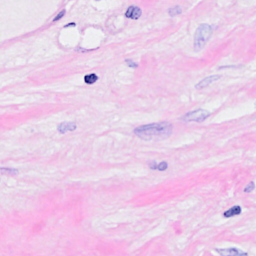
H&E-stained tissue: Breast